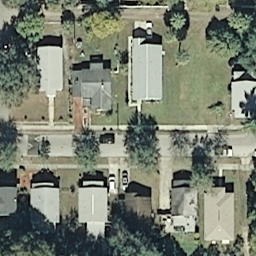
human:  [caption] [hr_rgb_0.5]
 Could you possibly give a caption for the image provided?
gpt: It is a medium residential area with houses surrounded by lawn and plants .

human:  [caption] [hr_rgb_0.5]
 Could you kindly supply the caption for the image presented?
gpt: Many houses with plants surrounded in the medium residential area .

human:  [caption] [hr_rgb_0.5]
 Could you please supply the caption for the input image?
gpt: A medium residential area with a road goes through this area .

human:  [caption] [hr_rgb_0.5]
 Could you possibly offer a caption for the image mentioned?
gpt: A medium residential area with houses and trees and lawn .

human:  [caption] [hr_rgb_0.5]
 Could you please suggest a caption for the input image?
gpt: This is a medium residential area with plants flurish .